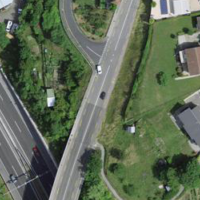
EUNIS habitat code: 57
Species observed at this site:
Phaneroptera nana